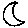
Label: moon